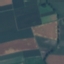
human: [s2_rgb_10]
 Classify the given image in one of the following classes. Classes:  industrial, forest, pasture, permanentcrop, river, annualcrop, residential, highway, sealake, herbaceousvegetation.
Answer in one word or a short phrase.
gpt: AnnualCrop